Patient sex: M
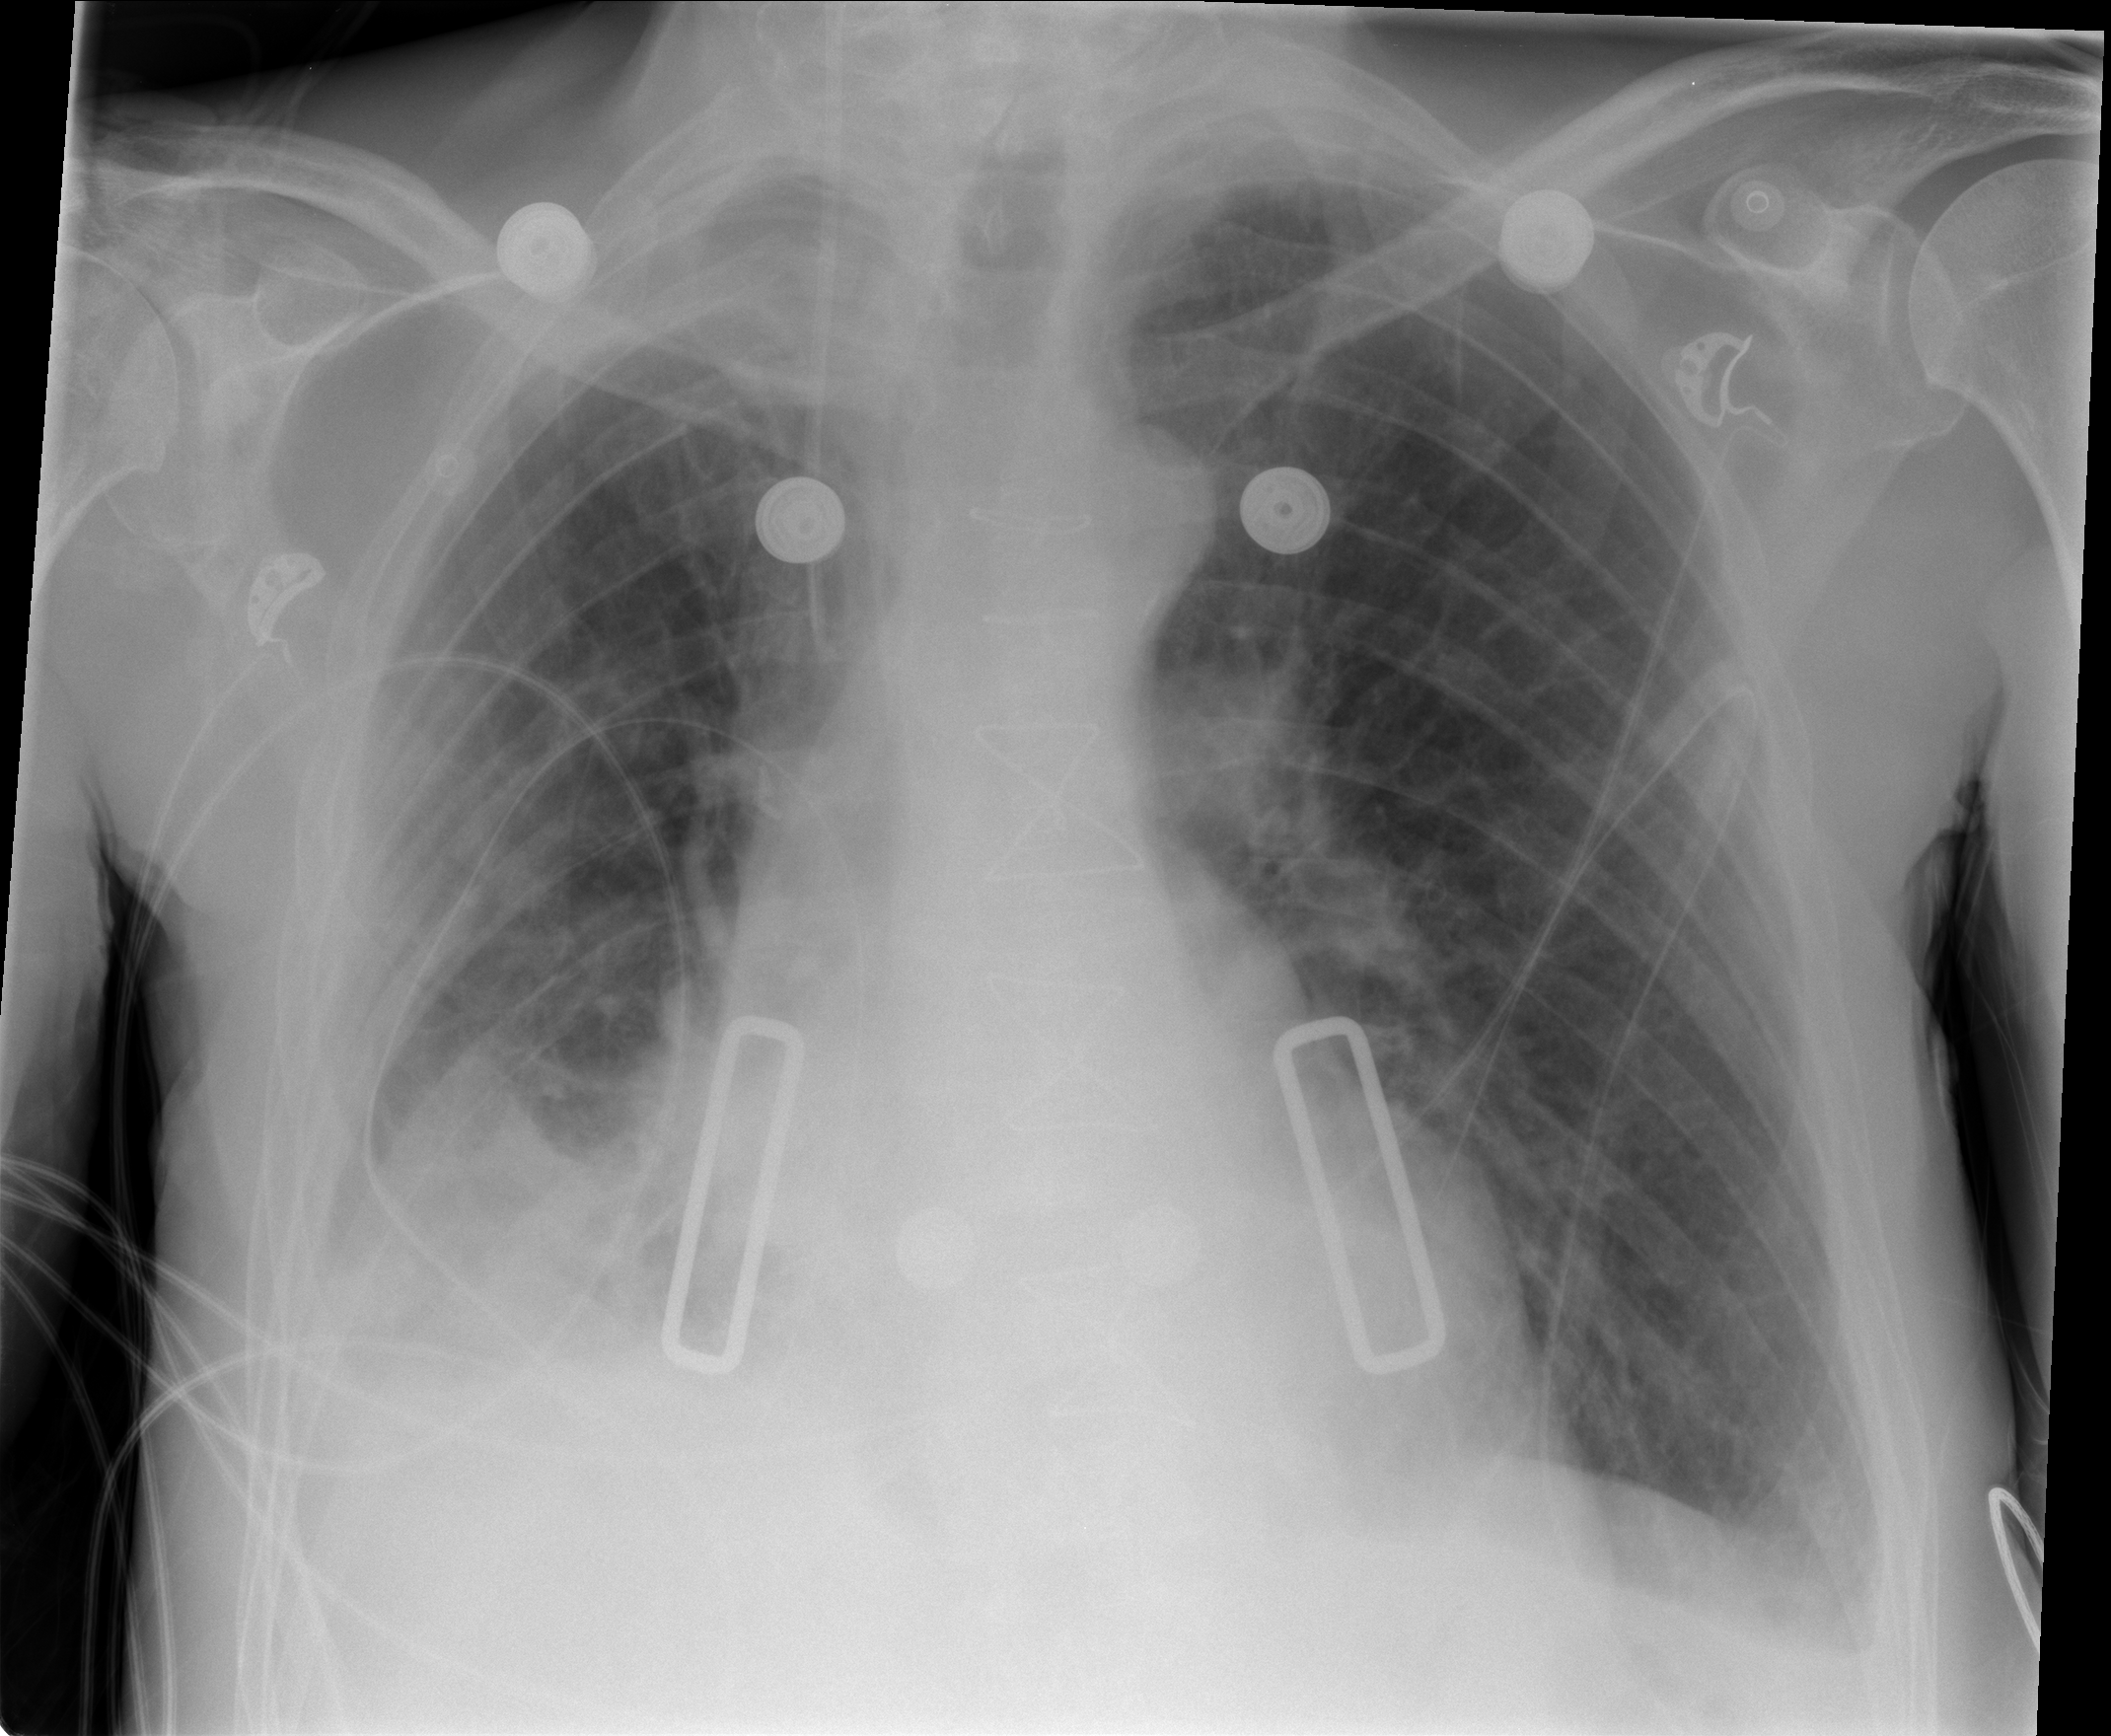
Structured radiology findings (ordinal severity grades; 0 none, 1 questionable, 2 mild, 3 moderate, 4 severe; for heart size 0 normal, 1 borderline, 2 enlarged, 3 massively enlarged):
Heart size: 0
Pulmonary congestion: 0
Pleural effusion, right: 2
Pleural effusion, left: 0
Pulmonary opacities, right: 2
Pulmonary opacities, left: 0
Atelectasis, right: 3
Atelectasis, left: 0